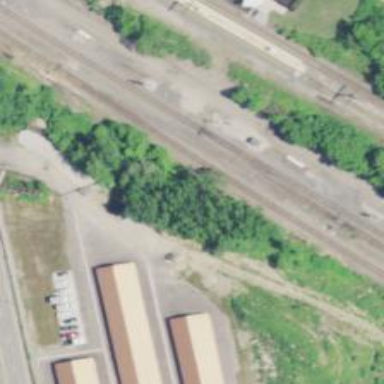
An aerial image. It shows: Railway siding for service.